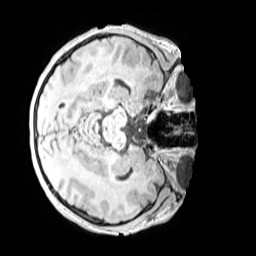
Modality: MP2RAGE
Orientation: axial
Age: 11
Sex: female
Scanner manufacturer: siemens
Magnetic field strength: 3 T
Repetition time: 4 s
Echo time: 0.00299 s